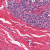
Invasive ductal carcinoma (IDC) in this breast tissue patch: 0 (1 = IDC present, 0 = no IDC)